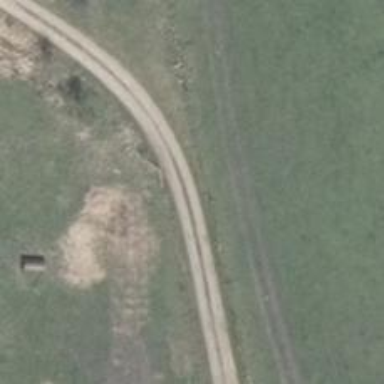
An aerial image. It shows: Track with grade3 tracktype.